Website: bh-photo
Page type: address-validator
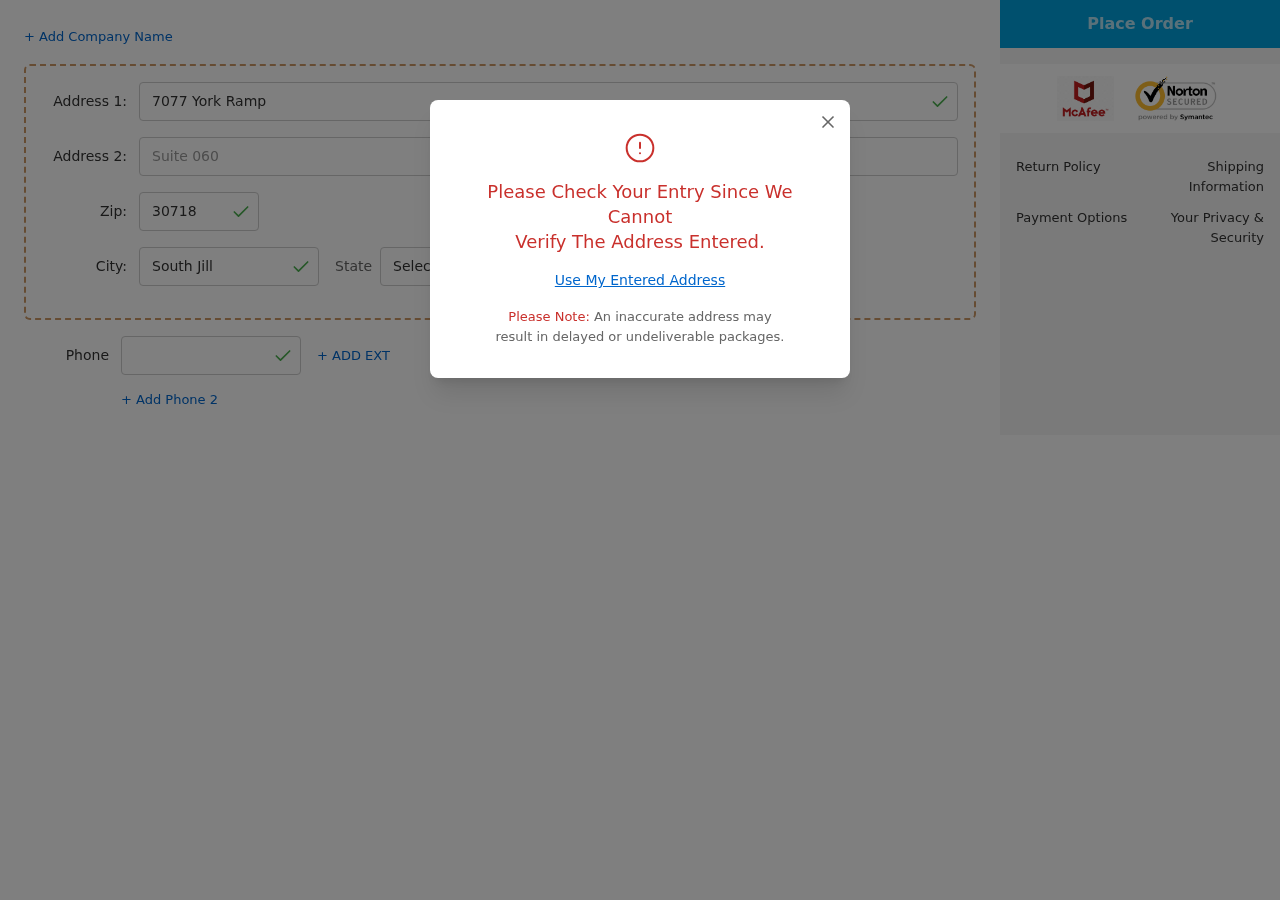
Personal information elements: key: PII_CITY
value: South Jillview
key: PII_PHONE
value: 2024542788
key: PII_POSTCODE
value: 30718
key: PII_STATE_ABBR
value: PA
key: PII_STREET
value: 7077 York Ramp
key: PII_STREET2
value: Suite 060